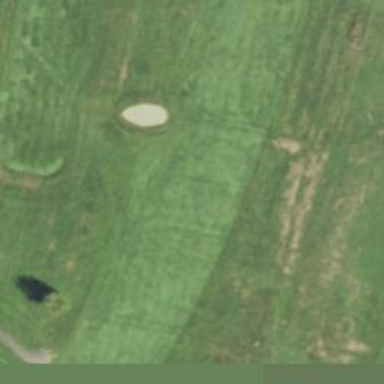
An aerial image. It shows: Golf hole.